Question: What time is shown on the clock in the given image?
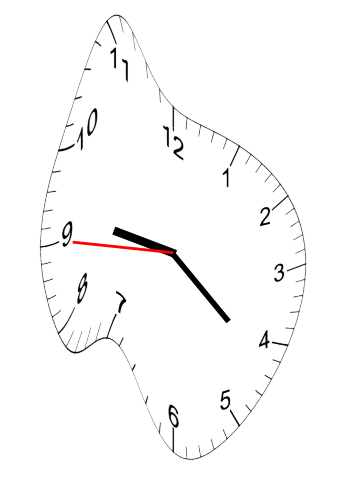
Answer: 09:21:45